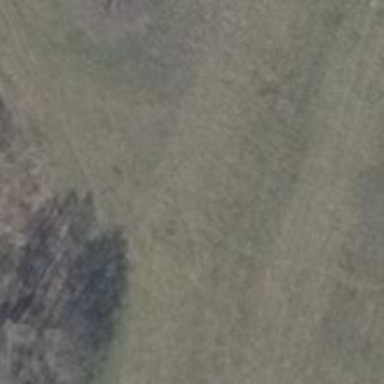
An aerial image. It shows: Grassy path.